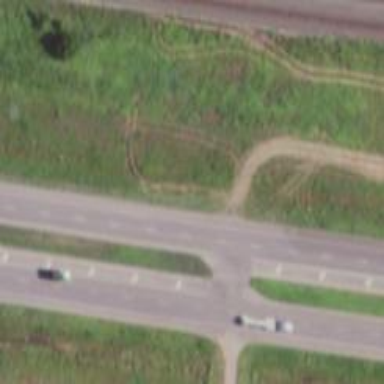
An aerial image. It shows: Trunk highway.